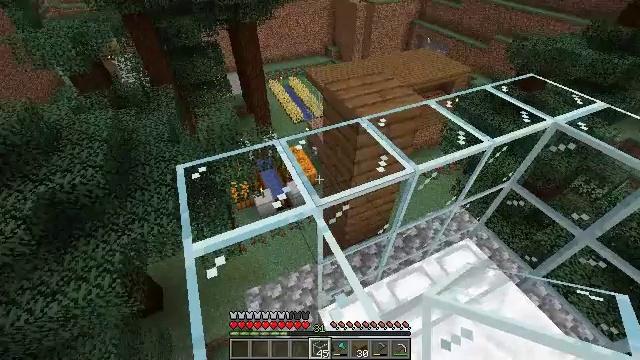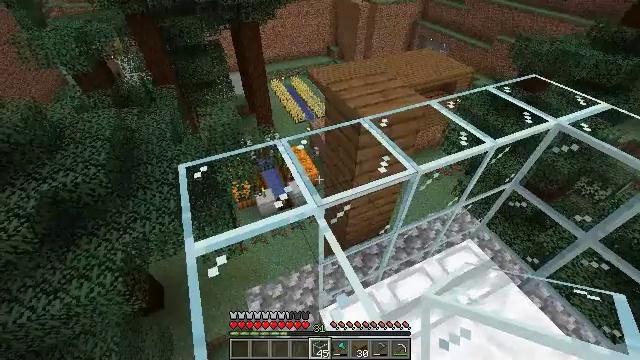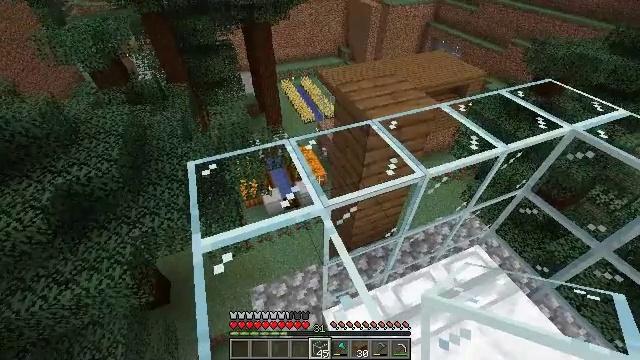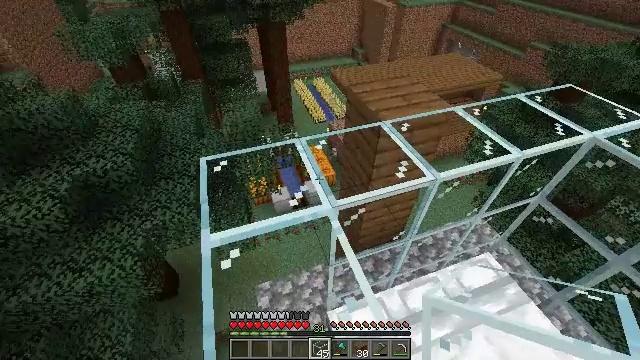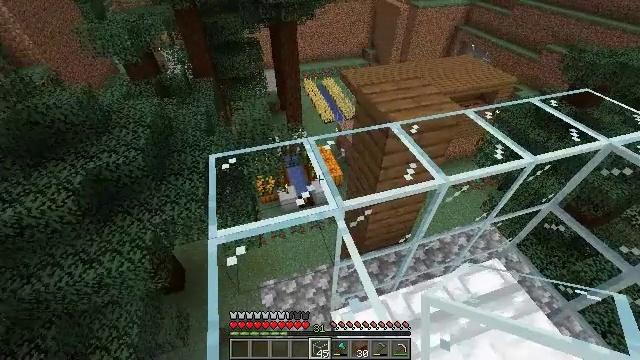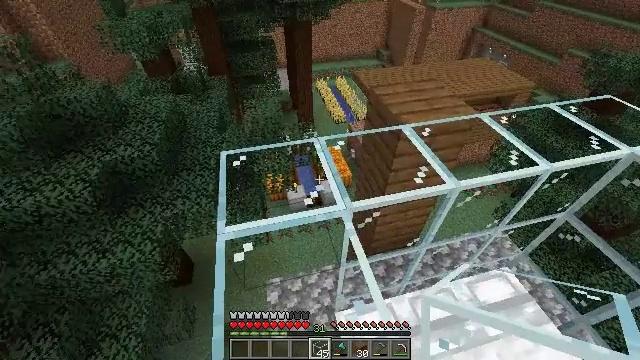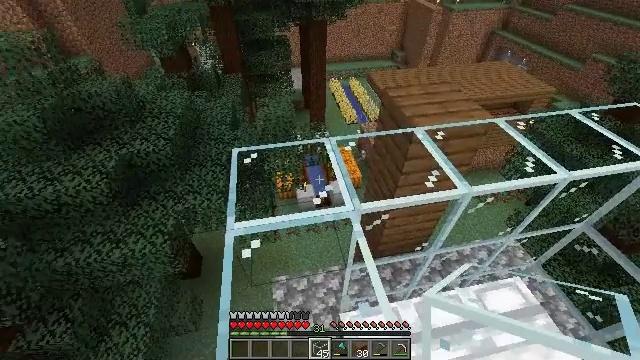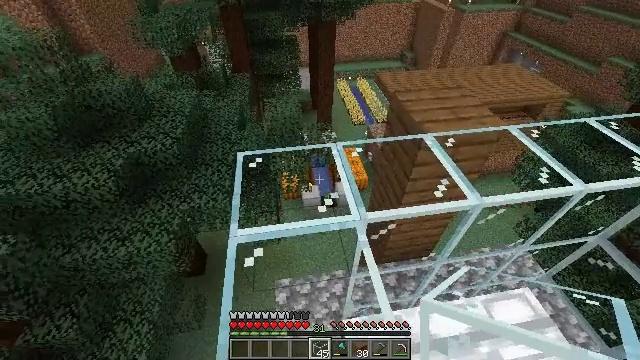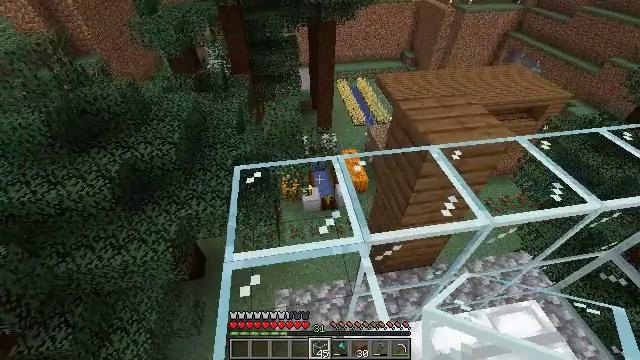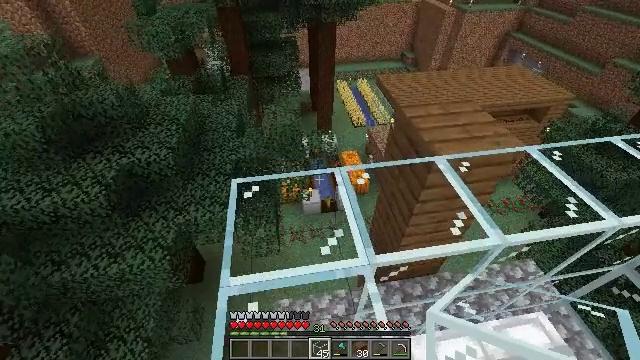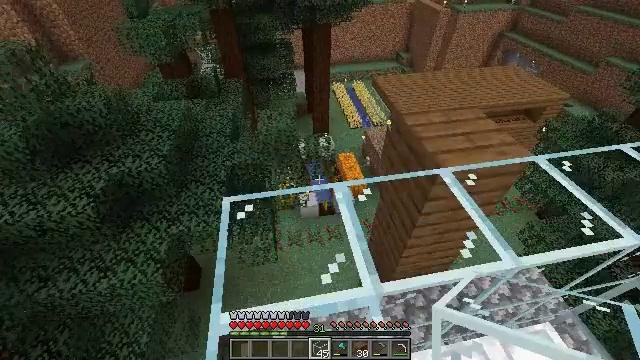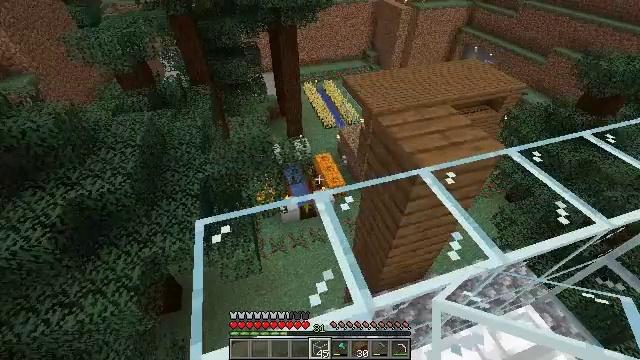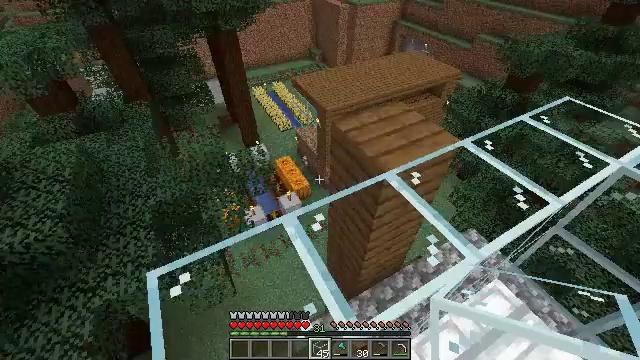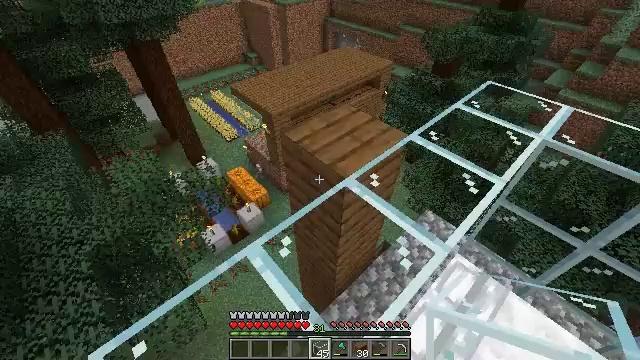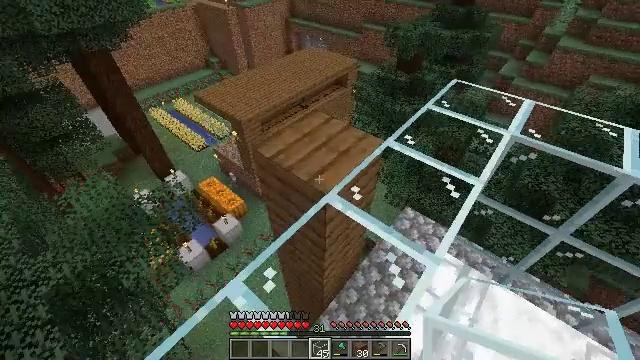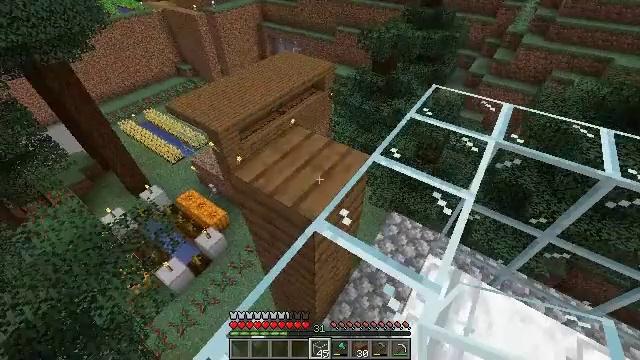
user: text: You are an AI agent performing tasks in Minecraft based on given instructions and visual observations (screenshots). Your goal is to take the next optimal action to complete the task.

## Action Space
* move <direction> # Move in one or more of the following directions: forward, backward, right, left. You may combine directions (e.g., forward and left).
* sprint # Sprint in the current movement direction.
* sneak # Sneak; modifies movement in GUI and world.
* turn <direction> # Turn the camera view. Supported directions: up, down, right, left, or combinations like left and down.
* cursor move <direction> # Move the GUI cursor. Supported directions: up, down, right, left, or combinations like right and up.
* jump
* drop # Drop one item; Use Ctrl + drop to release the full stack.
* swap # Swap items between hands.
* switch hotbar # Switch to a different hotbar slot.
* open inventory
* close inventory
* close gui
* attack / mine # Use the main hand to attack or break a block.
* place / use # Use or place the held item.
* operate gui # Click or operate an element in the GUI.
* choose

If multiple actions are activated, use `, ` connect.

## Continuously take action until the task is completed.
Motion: motion action
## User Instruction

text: Mine spruce planks to gather materials.
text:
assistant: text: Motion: no_op
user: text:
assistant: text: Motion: turn left
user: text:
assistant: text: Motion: turn left
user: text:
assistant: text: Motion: turn left
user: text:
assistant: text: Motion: turn left
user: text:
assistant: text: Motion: turn left
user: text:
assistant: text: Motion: move forward, turn left
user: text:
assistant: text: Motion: move forward
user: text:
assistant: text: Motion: move forward
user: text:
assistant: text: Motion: move forward, turn right
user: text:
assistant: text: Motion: move forward, turn right
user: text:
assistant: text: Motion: move forward, turn right
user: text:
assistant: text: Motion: move forward, turn right
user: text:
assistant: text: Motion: move forward, turn right
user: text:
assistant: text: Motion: move forward, turn right
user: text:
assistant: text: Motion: move forward, turn right
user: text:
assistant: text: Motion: move forward and move right
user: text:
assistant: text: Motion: move forward and move right, turn left
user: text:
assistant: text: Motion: move forward and move right, turn left
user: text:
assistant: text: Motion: move forward and move right, turn left
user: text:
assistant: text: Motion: move forward, turn left and down
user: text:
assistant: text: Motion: turn left and down
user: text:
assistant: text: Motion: turn left and down
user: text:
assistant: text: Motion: turn left and down
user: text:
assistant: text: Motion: turn left and down
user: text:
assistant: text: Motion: turn left and down
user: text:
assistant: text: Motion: turn down
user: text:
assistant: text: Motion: turn down
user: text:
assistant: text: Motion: turn left and down
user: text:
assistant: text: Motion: turn down